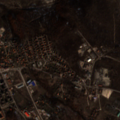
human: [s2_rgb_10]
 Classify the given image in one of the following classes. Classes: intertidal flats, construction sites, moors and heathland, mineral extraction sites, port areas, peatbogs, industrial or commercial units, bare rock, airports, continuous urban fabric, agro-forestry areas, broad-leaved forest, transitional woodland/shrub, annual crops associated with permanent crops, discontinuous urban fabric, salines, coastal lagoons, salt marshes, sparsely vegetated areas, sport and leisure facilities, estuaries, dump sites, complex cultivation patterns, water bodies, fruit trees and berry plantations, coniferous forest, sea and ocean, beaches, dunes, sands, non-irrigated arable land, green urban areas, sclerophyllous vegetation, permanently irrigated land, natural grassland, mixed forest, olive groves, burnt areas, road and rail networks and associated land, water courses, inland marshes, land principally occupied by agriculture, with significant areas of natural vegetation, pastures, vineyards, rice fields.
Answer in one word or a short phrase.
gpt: discontinuous urban fabric, industrial or commercial units, mineral extraction sites, complex cultivation patterns, transitional woodland/shrub